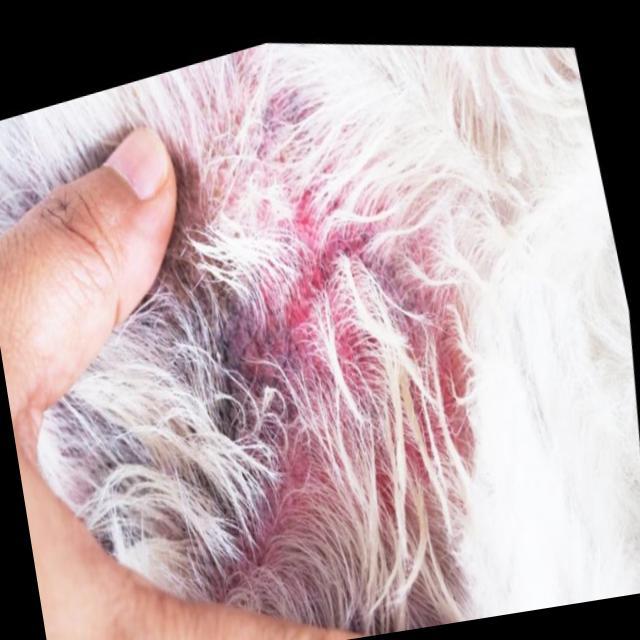
Canine ringworm (Dermatophytosis) — fungal infection caused by Microsporum or Trichophyton. Presents with circular alopecia, scaling, crusting, and broken hairs.